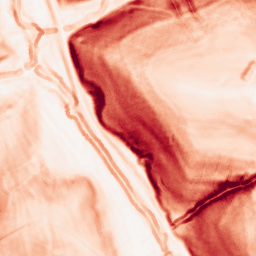
Category: morphological
Decomposition family: morphological_gradient
Decomposition parameters: size: 3
shape: disk
Upsampling method: quintic
Upsampling parameters: scale: 2
Upsampling scale: 2